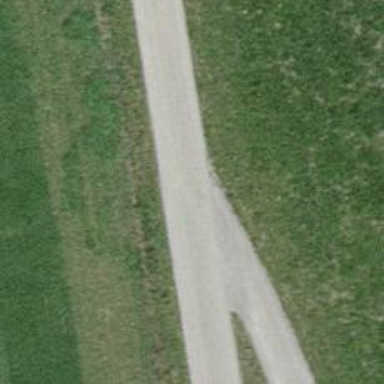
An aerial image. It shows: Unclassified road.